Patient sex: M
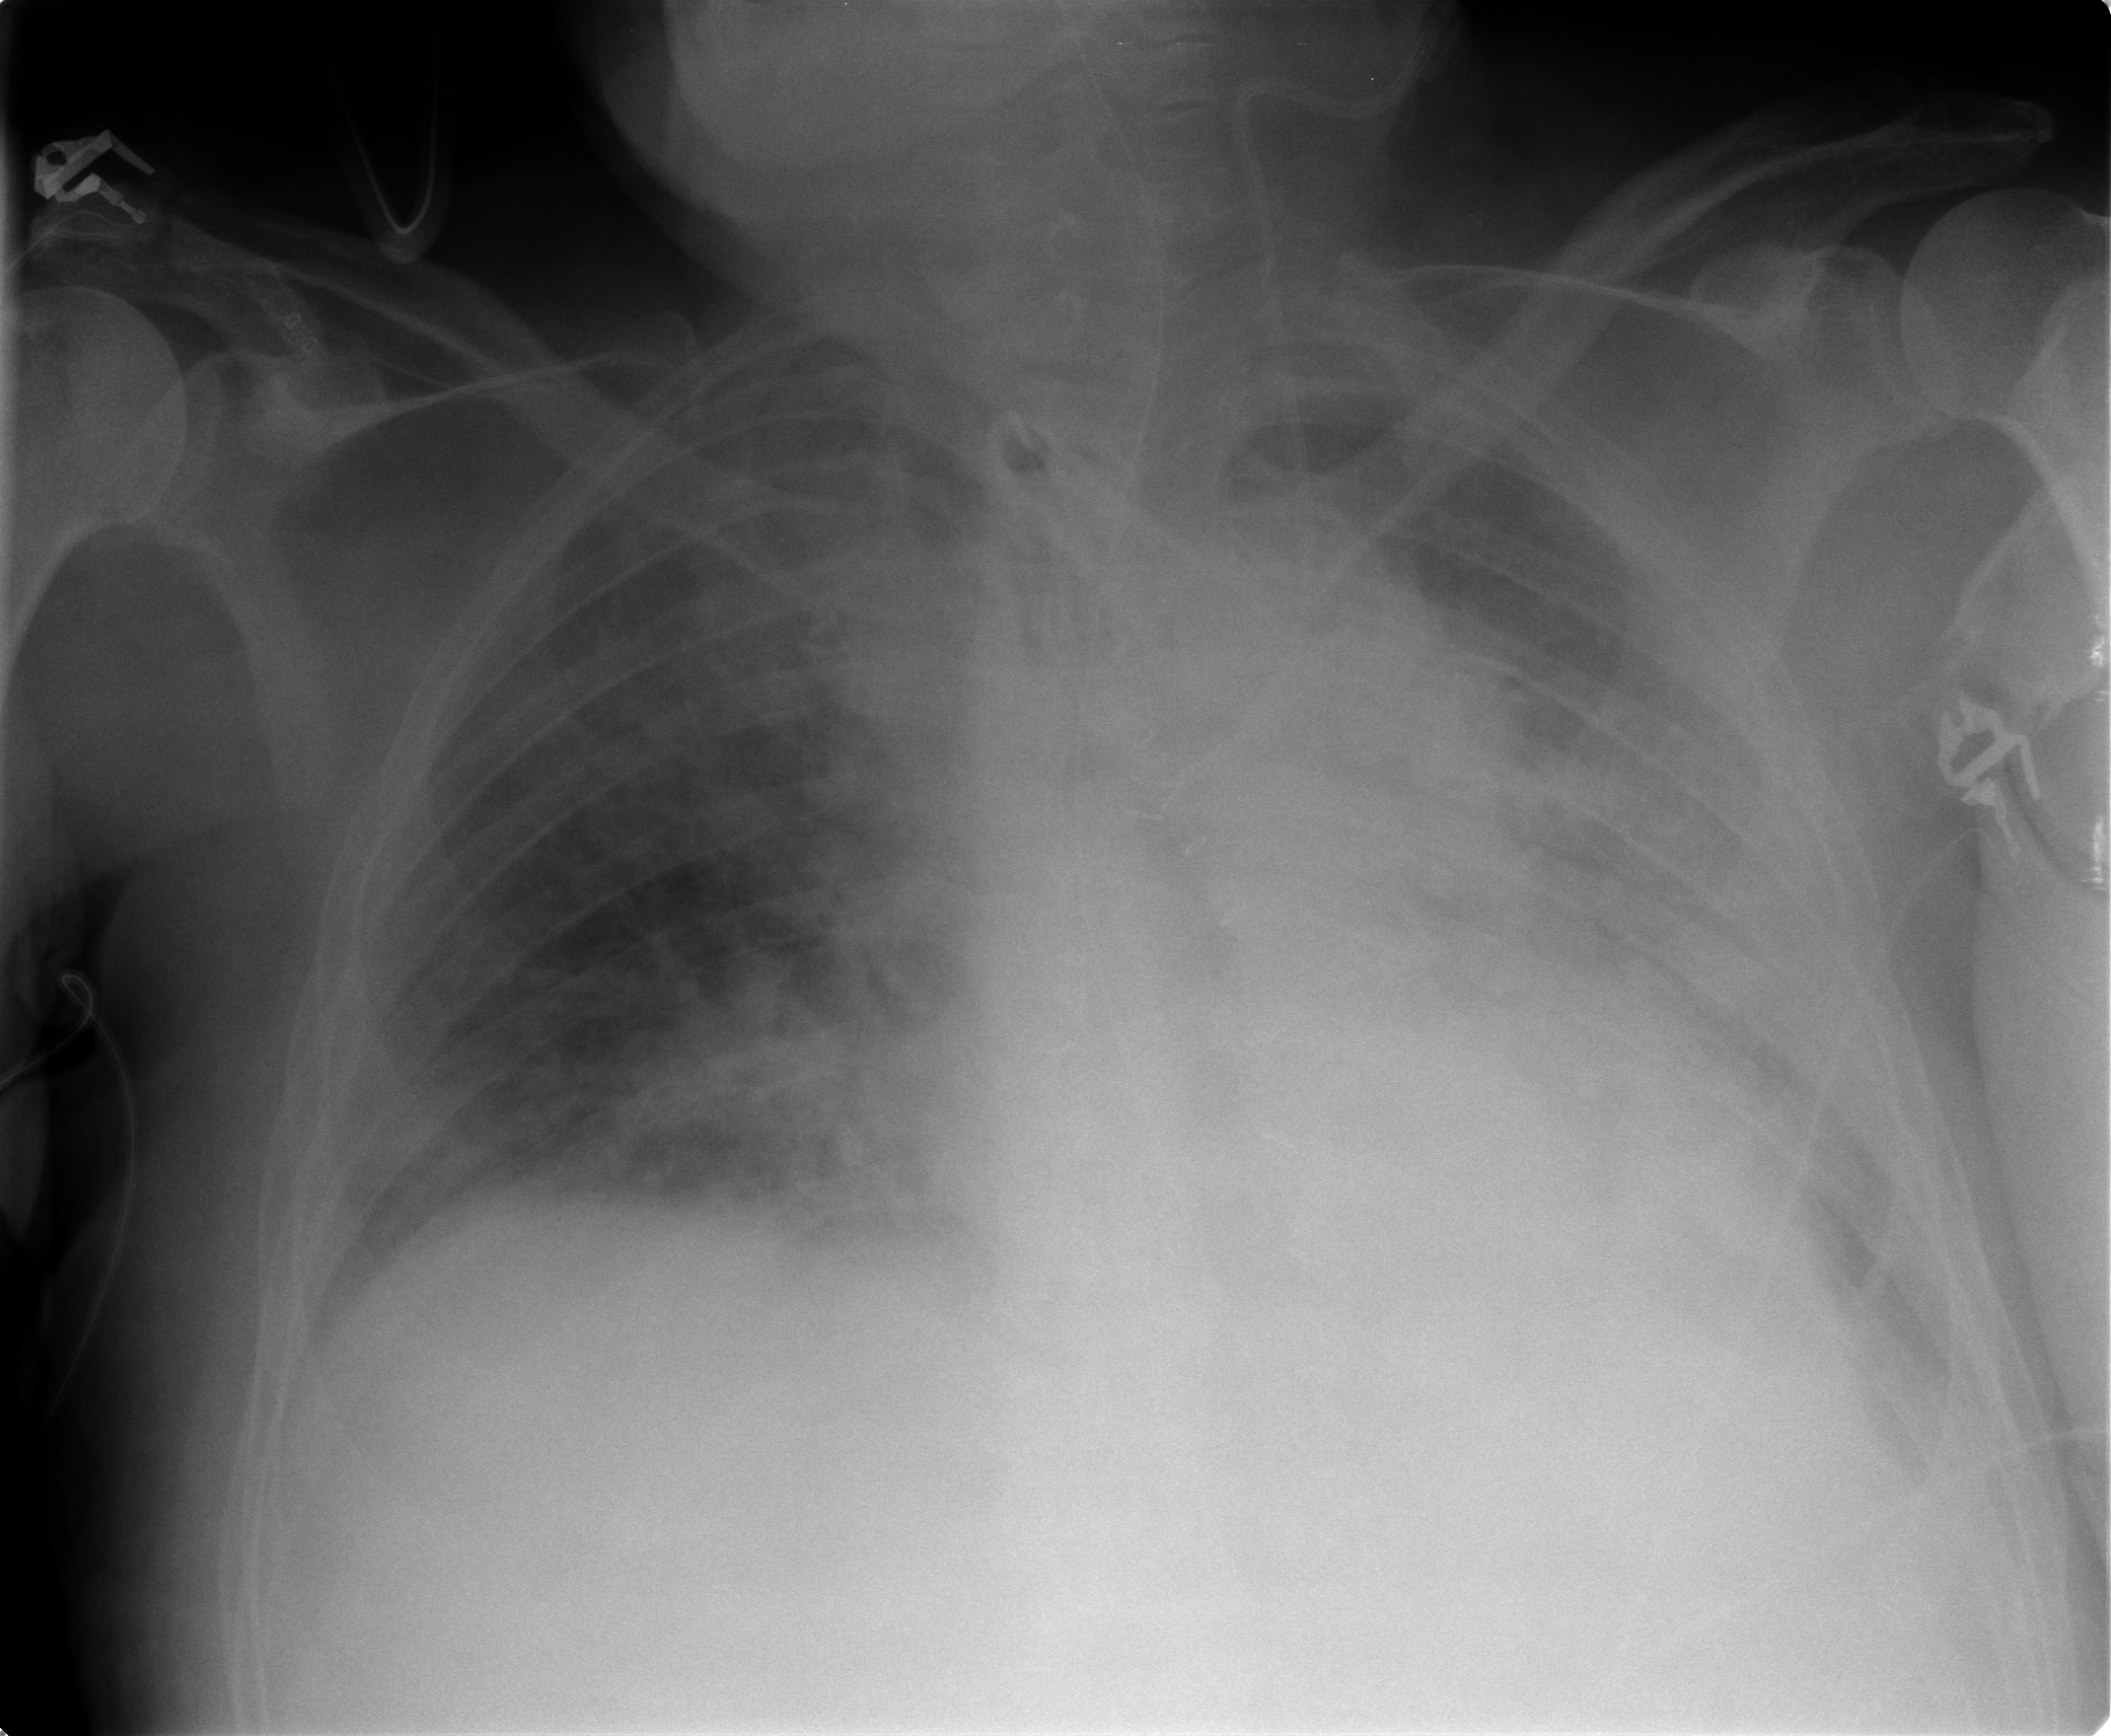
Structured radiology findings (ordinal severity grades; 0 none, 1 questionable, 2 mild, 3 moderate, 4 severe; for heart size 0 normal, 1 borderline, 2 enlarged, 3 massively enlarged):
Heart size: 2
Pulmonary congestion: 3
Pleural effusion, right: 0
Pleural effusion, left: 1
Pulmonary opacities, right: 2
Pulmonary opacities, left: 2
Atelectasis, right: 3
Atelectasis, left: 3